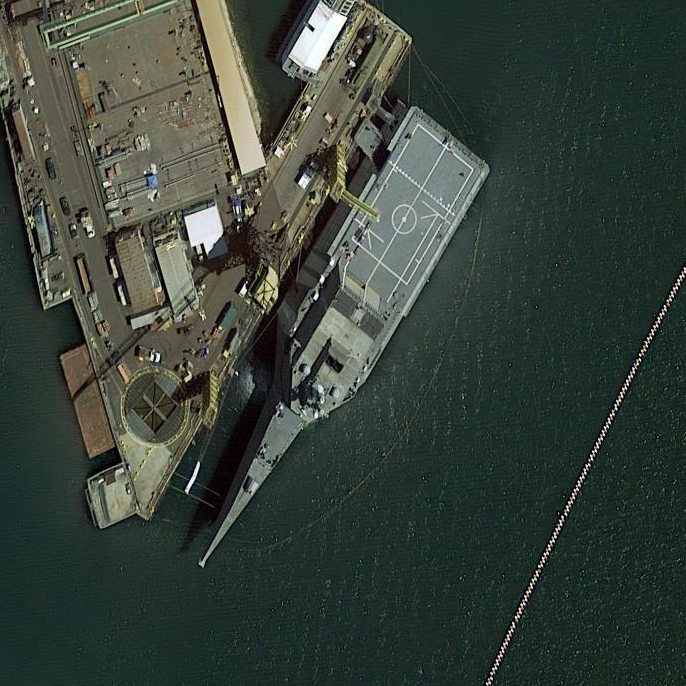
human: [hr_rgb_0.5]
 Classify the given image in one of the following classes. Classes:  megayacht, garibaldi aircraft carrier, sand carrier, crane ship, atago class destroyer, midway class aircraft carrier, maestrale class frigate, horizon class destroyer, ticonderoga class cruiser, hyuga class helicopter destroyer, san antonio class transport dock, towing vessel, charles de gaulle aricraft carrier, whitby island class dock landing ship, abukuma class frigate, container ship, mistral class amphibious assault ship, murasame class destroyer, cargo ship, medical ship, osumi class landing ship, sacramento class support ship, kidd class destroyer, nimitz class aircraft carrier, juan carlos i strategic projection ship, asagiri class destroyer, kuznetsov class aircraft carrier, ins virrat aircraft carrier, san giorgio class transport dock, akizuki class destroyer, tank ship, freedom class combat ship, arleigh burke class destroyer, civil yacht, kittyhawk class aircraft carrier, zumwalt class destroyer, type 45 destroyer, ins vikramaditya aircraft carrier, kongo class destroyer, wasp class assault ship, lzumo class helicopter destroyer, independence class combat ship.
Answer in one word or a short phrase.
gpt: Independence class combat ship